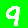
Digit: 9